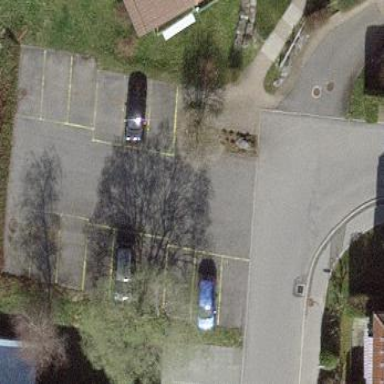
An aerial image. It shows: Parking area with surface.